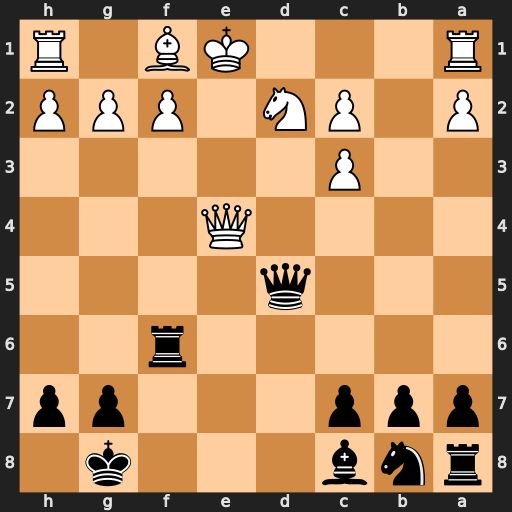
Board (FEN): rnb3k1/ppp3pp/5r2/3q4/4Q3/2P5/P1PN1PPP/R3KB1R
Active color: b
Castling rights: KQ
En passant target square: -
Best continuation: Re6 O-O-O Rxe4